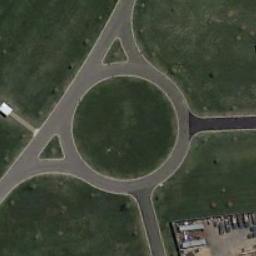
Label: roundabout